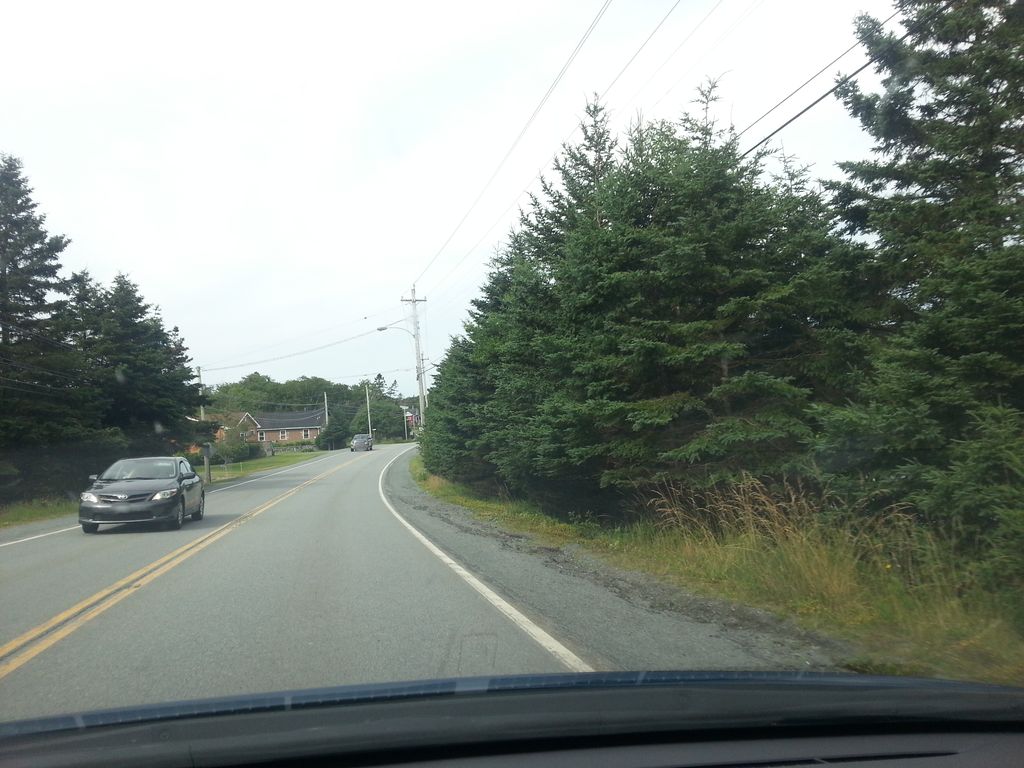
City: halifax